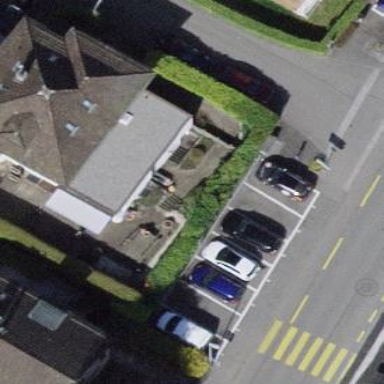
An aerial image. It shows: Parking available on the street side.